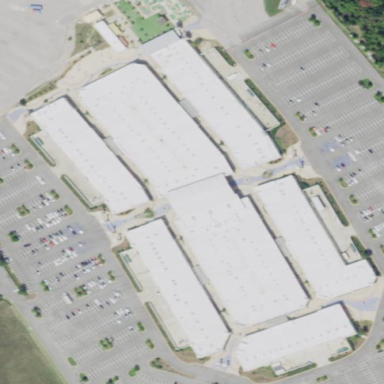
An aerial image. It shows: Mall.